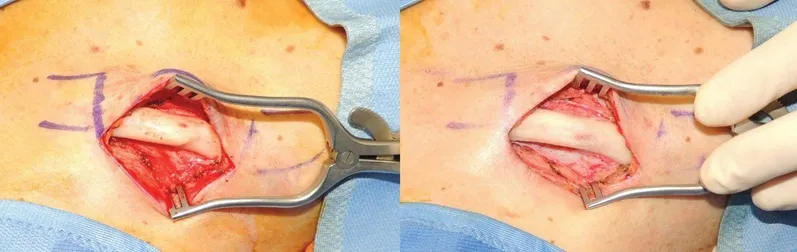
Clavicle contour before and after drilling.
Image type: medical_photograph (other_medical_photograph)